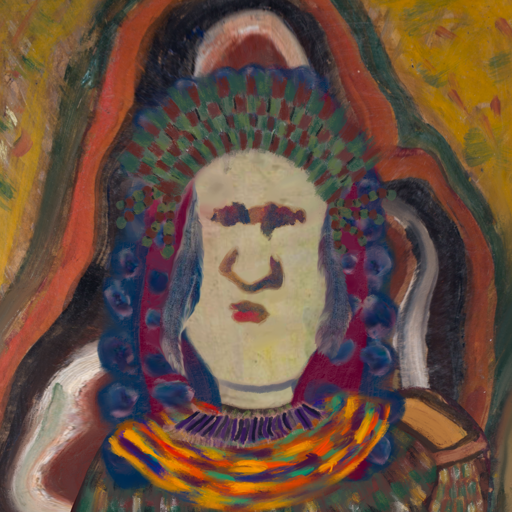
Background: AfterRaid, Head And Neck Front: Hill_Girl, Face Front: In_The_Sun, Bust: After_Raid, Hair Front: Hill_Girl, Head Accessory: After_Raid_Crown, Second Necklace: An_Impression_2, Necklace: HillGirl, Baby: Blank